Aerial crown-view tile of a tropical tree (Barro Colorado Island, Panama), acquired 20250715:
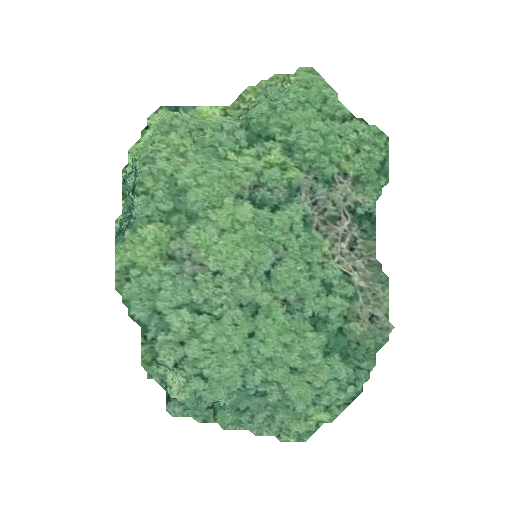
Species: Astronium graveolens
GBIF accepted scientific name: Astronium graveolens
Crown area: 118.609 m²